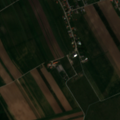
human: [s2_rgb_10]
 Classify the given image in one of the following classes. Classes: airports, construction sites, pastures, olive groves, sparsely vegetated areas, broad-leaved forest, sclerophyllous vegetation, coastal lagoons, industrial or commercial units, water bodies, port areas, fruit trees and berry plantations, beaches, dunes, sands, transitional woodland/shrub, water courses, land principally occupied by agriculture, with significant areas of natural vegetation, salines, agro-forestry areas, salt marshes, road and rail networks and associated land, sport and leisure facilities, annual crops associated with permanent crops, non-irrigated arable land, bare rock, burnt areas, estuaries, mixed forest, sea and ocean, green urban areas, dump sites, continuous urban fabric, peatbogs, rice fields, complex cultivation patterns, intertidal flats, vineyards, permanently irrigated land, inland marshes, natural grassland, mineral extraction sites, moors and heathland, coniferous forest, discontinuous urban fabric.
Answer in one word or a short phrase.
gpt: discontinuous urban fabric, non-irrigated arable land, vineyards, pastures, land principally occupied by agriculture, with significant areas of natural vegetation